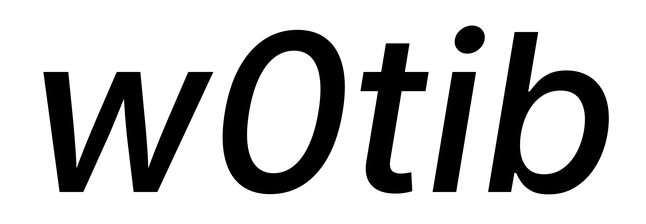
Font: Inter-Italic_Medium_Italic